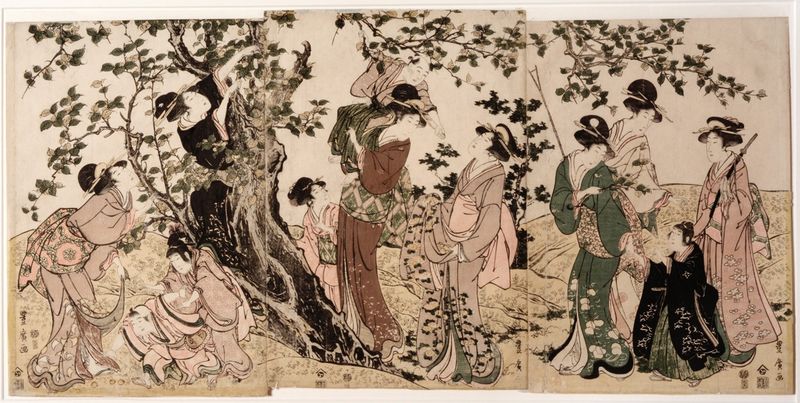
Künstler: Utagawa Toyohiro
Standort: Hamburg
Institution: Museum für Kunst und Gewerbe Hamburg
Schlagwörter: baum, frau, strauch, holzschnitt, druckgraphik, druckgrafik, pflaume, zeit, farbholzschnitt, edo, reproduktionen, druckerzeugnisse, bäume, sträucher, ukiyo